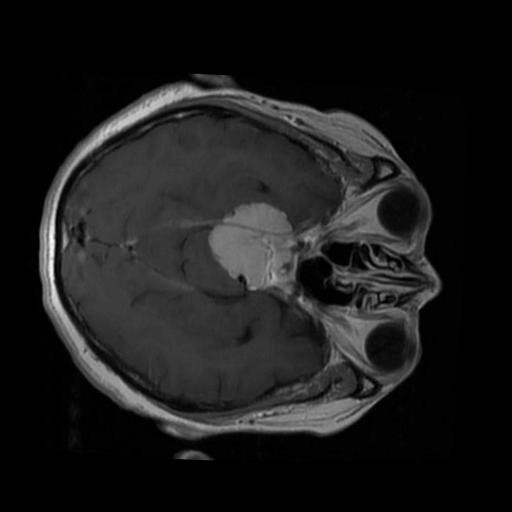
Label: brain_menin